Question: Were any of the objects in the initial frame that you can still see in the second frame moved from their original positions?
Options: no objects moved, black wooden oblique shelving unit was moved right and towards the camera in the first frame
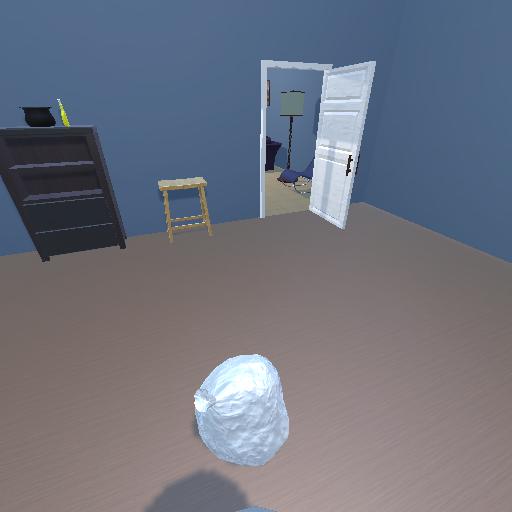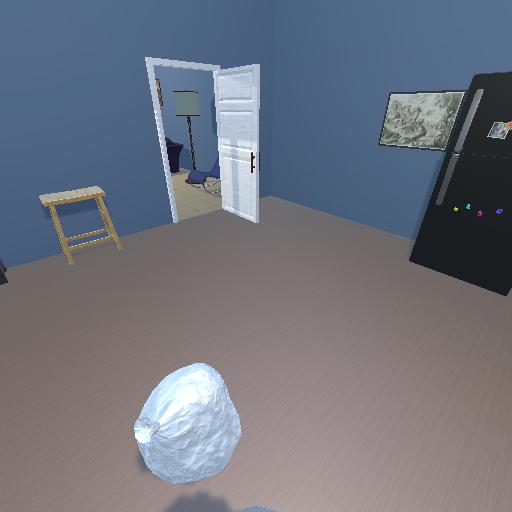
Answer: no objects moved